Aerial crown-view tile of a tropical tree (Barro Colorado Island, Panama), acquired 20240918:
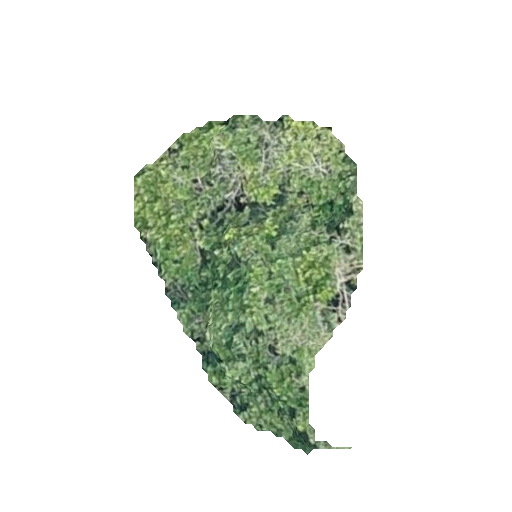
Species: Anacardium excelsum
GBIF accepted scientific name: Anacardium excelsum
Crown area: 80.351 m²